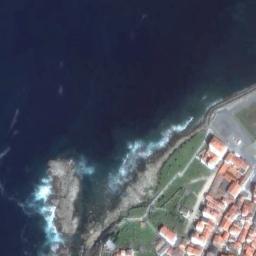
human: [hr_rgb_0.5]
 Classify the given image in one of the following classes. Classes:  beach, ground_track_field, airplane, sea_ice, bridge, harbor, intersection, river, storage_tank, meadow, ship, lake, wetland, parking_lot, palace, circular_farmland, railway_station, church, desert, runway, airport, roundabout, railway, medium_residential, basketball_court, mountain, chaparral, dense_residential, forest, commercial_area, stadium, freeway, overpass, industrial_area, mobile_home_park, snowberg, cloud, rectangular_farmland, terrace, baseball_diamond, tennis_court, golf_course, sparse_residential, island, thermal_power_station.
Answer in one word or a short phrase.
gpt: beach